Aerial crown-view tile of a tropical tree (Barro Colorado Island, Panama), acquired 20241112:
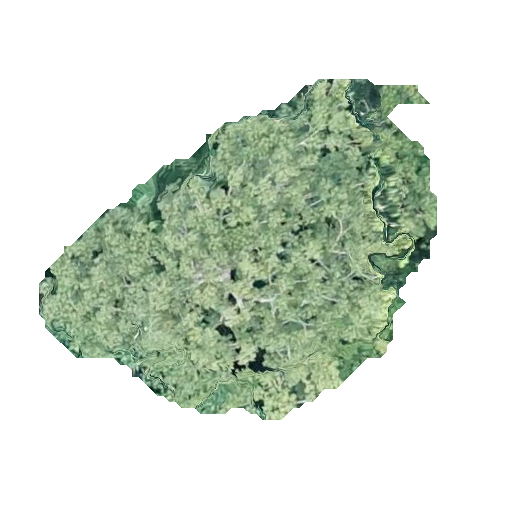
Species: Pseudobombax septenatum
GBIF accepted scientific name: Pseudobombax septenatum
Crown area: 137.261 m²